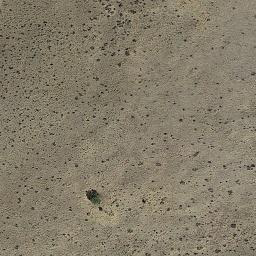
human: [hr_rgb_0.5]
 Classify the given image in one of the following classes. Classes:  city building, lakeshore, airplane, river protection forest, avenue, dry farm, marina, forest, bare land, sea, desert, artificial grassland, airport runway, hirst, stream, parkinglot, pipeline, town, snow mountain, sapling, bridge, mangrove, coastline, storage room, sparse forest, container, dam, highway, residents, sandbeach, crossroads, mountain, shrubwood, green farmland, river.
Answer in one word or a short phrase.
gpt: bare land